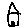
Label: house